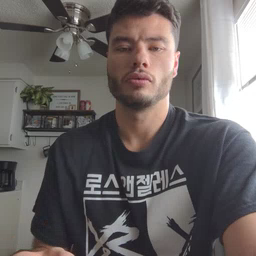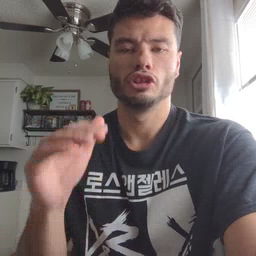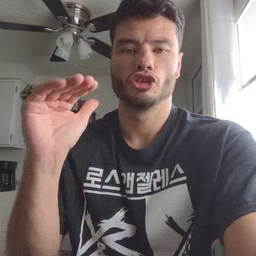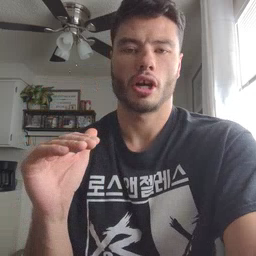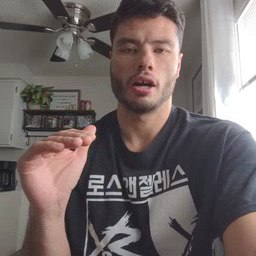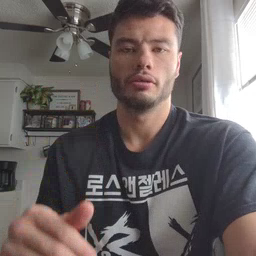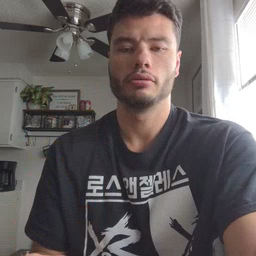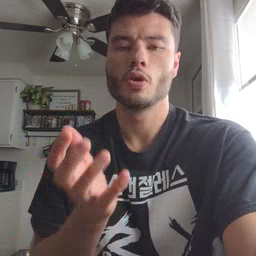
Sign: child